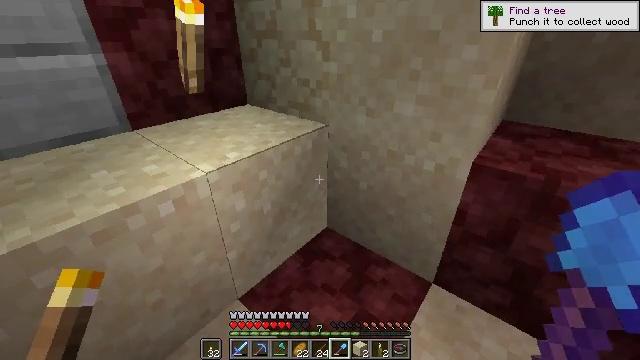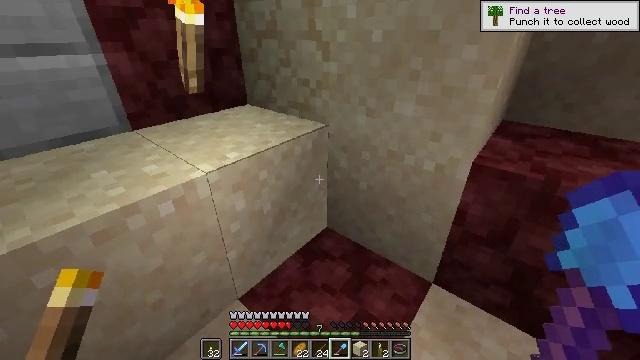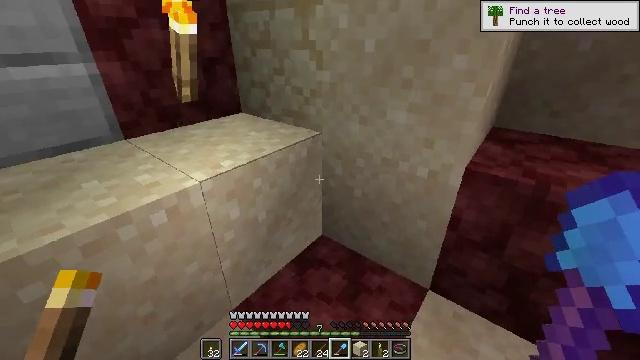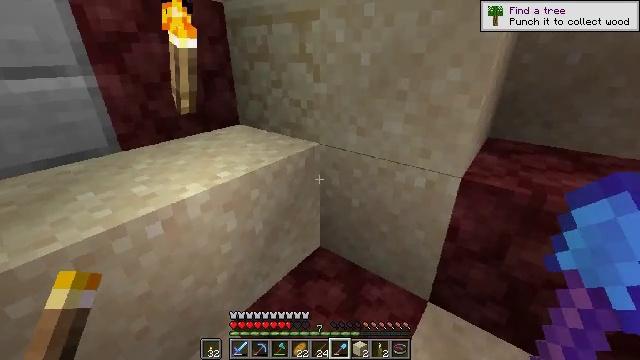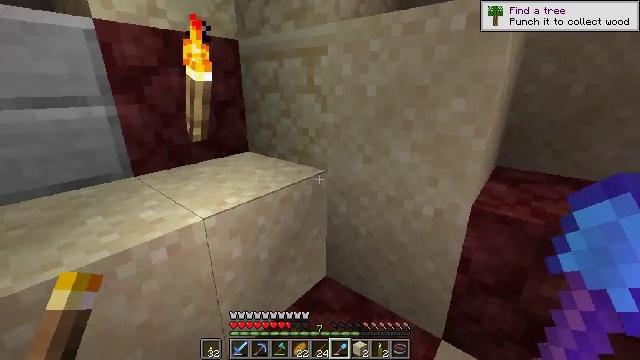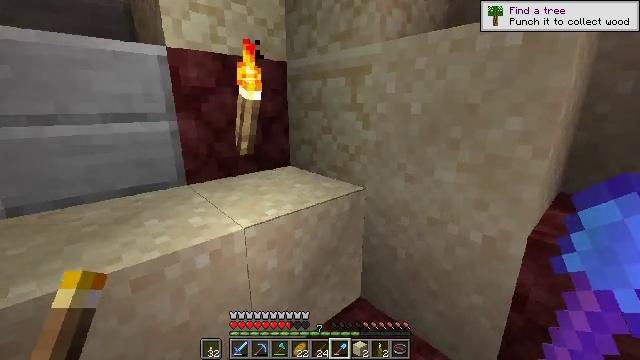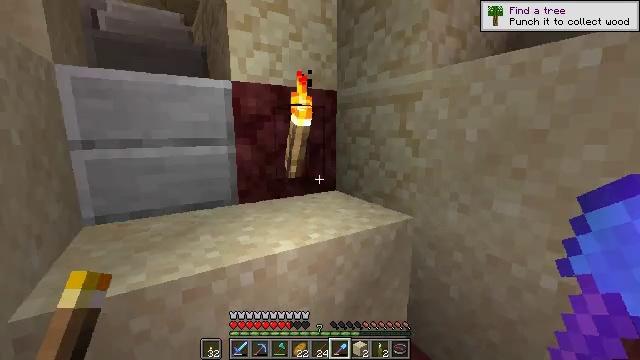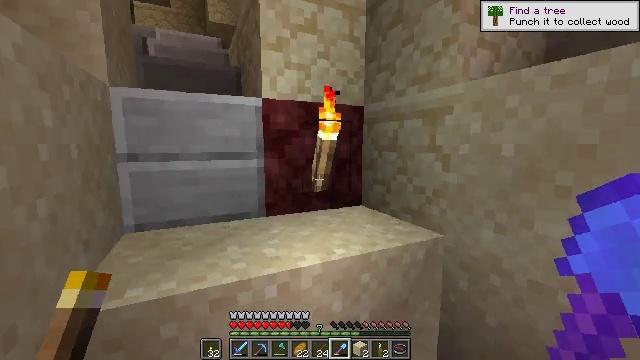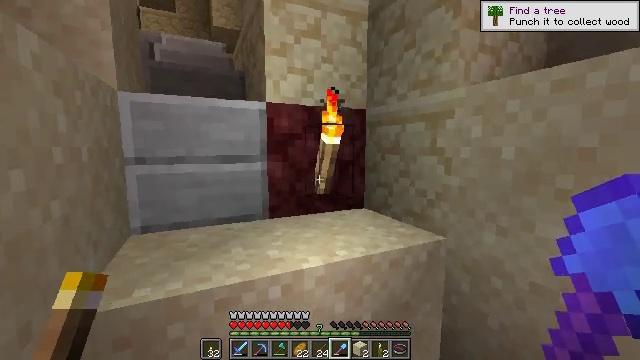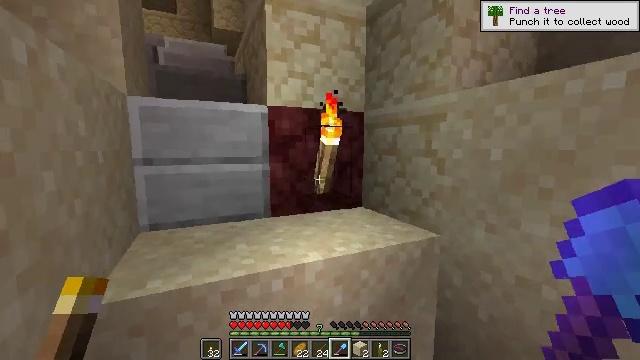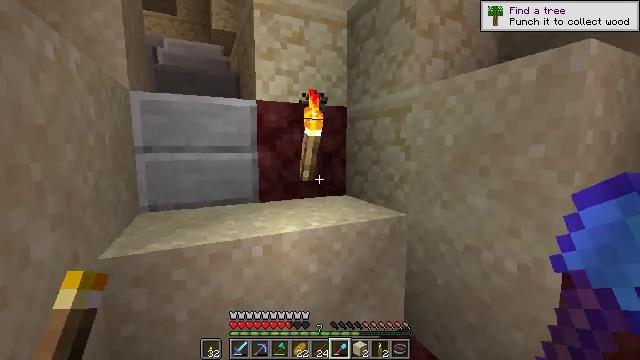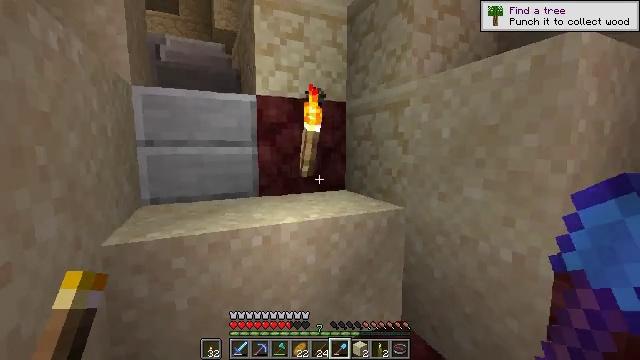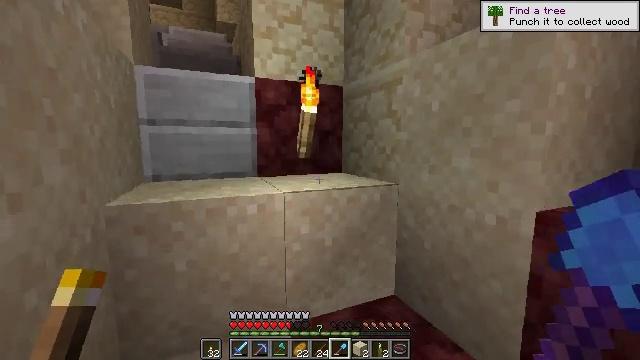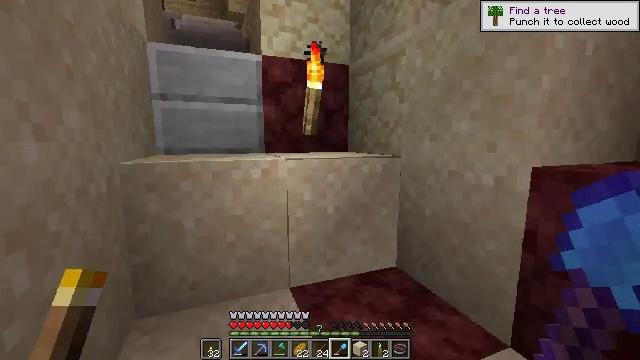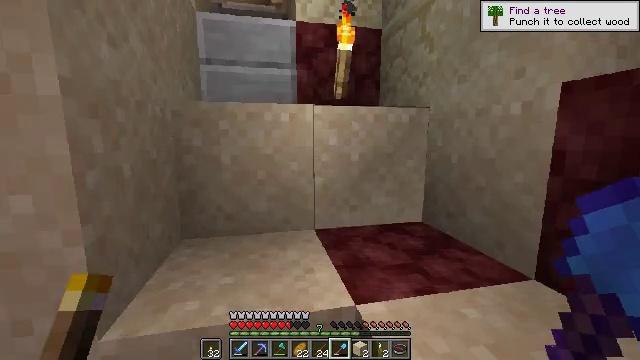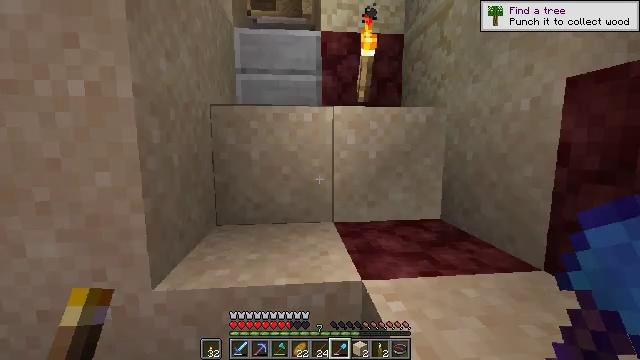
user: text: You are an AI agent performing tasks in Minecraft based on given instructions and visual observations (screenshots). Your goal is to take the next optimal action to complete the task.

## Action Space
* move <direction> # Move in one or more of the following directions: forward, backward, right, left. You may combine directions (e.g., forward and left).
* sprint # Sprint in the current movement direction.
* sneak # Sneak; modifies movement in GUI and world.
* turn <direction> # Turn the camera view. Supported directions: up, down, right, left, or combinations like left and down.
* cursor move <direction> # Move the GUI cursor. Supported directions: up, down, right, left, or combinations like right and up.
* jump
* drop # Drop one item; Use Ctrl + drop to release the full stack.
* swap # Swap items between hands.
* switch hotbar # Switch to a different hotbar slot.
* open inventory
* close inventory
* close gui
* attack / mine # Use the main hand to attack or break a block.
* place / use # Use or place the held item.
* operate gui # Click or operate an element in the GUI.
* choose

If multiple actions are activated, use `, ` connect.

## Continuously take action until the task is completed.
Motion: motion action
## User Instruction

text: Take down the wall torch for reuse.
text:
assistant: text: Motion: no_op
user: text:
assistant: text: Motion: turn right and up
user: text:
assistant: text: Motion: turn up
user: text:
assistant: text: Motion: turn left and up
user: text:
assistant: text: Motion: turn left and up
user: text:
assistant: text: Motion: turn left and up
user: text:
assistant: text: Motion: turn left and up
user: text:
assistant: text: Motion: move back
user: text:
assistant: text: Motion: move back and move right
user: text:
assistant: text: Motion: move back and move right
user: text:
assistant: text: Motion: move back and move right
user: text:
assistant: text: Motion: move back and move right
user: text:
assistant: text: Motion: move back and move right, turn left
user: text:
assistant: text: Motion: move back and move right, turn left
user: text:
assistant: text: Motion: move back and move right, turn left and up
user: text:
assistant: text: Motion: turn left and up
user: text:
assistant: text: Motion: turn left and up
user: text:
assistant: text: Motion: no_op
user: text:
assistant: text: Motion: no_op
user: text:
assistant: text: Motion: no_op
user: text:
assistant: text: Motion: no_op
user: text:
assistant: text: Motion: move forward and move right, jump
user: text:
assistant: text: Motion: move forward and move right, jump
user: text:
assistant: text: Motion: move forward and move right, jump
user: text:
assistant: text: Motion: move forward and move right, turn right and up, jump
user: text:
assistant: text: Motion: move forward and move right, jump
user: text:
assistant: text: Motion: move forward and move right, jump
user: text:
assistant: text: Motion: move forward and move right, turn right and down, jump
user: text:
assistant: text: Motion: move forward and move right
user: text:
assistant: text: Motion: move forward and move right